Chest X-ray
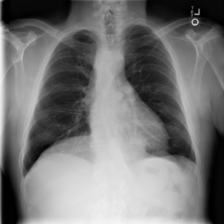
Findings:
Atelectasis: negative
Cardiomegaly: negative
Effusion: negative
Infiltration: negative
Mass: negative
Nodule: negative
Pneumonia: negative
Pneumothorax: negative
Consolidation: negative
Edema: negative
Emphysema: negative
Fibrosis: negative
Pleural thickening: negative
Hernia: negative